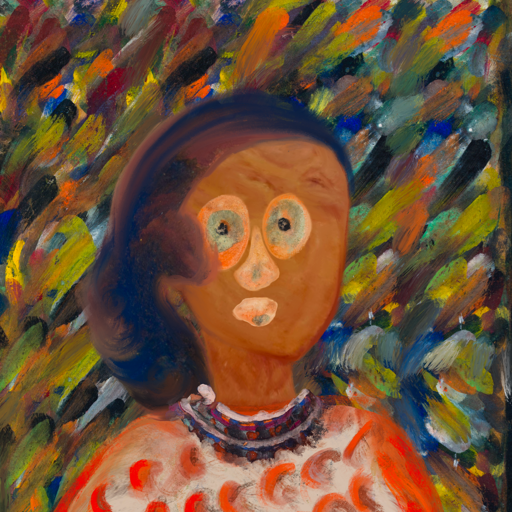
Background: An_Impression, Head And Neck Front: Pious_Lady, Face Front: Childish, Bust: Rupkatha, Hair Front: Mother_And_Son_Son, Head Accessory: Blank, Second Necklace: Blank, Necklace: Hypocrite_1, Baby: Blank